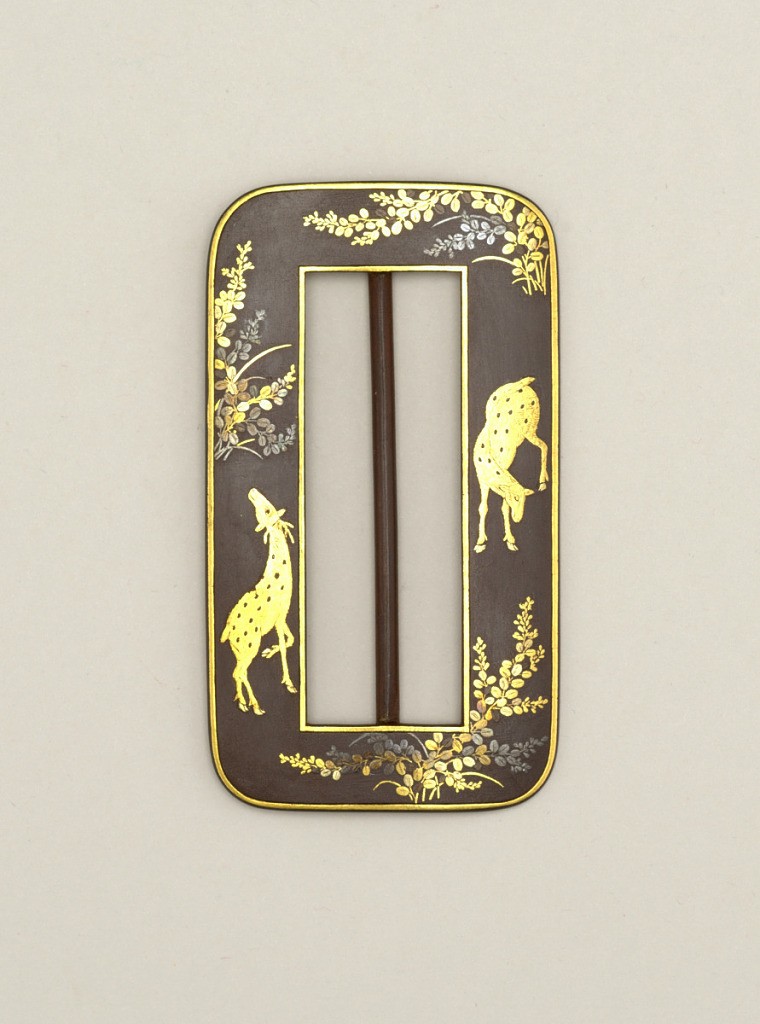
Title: Belt Slide
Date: late 19th–early 20th century
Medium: Gold, iron, silver, copper
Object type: slide
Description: Rectangular belt slide with decoration of two deer among plants.